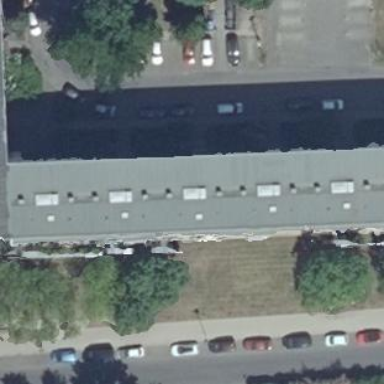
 gray tar paper roof. The building itself is snow-colored."